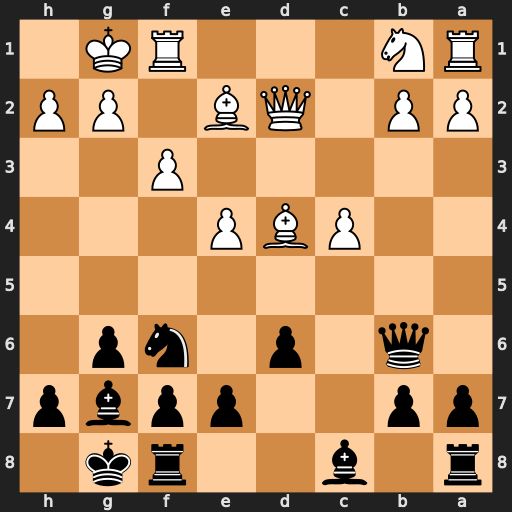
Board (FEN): r1b2rk1/pp2ppbp/1q1p1np1/8/2PBP3/5P2/PP1QB1PP/RN3RK1
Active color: b
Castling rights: -
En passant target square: -
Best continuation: Nxe4 Bxb6 Nxd2 Nxd2 axb6